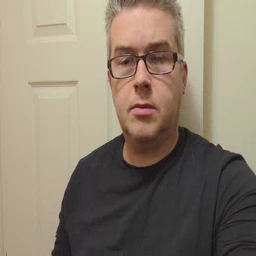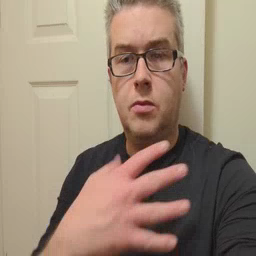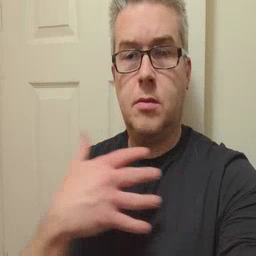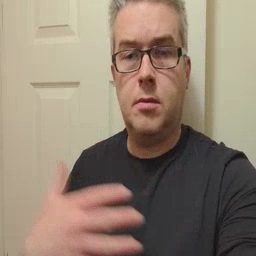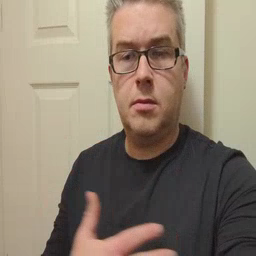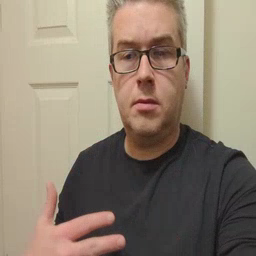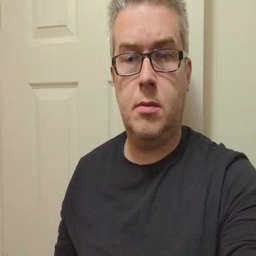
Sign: zebra